六年级 · 算术
为了庆祝六一儿童节，同学们做了 30 朵红花，黄花比红花多 6 朵, 黄花比红花多 ( _) $\%$红花比黄花少 \$ \qquad \$ ) \% (百分号前保留一位小数) 。
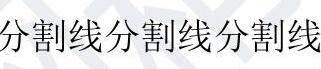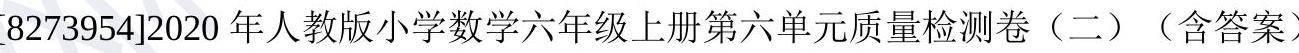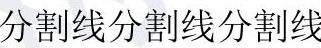
答案: 20%16.7%

```

```
12.答案: 180、200

```

```

```

```